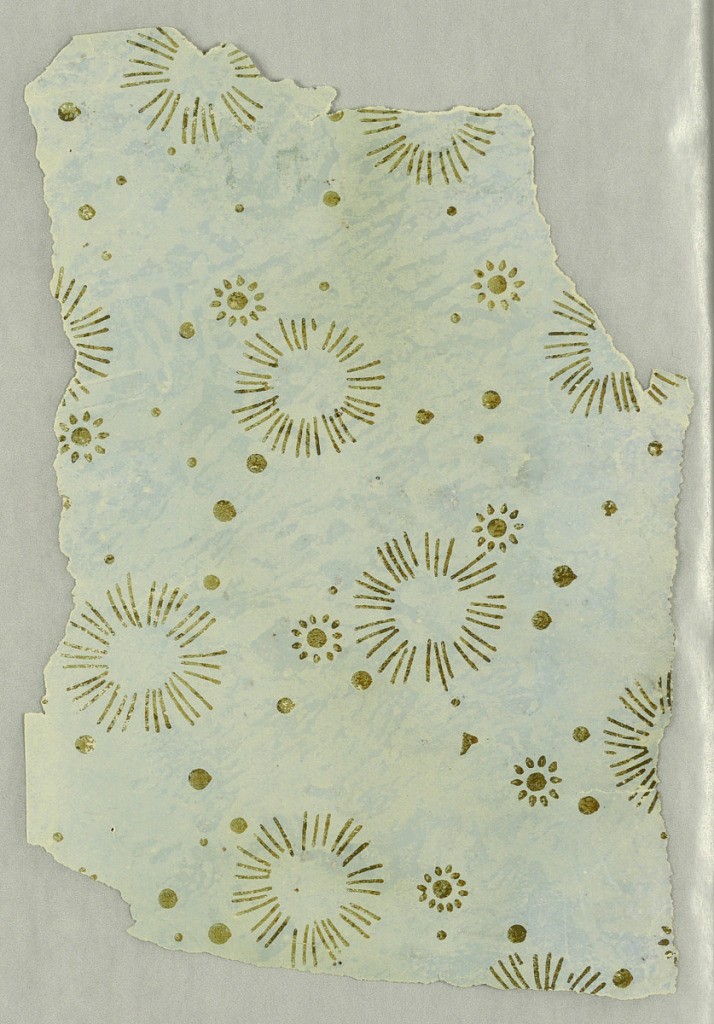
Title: Ceiling paper
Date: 1868–69
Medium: Machine-printed
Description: Starburst or dandelion-like flowers with smaller floral-like motifs and dots. Printed in metallic gold on light blue ground.